Question: I have a browser tree as below. Each node is a div element with individual id. I want to change the style when the mouse hovers over the node. And do something when the user left-clicks or right-clicks the node.

Question1: Some documents say there are performance issues with the :hover selector. So I listen for the mouseover and mouseout events instead. Is this manner recommended?
To implement my requirements, I want to listen for the mouseover, mouseout, click and contextmenu events of each node. I have two solutions. The first is bind the event handler to each node. The second is only bind the event handler to the root node. When the event is bubbled to the root node, the handler is called.
Question 2: Which performance is better about the two solutions?
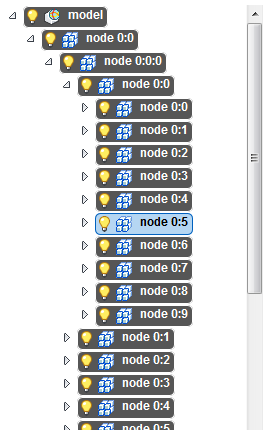
Answer: CSS will generally outperform JavaScript for hover, it's more native, and it's by far easier to maintain (performance is not limited to client technology, what about the performance of the human maintaining the code?).
Simulating hover effects in JavaScript is sometimes necessary for support in older browsers, depending on the HTML used (if you use ':hover' on links it's always fine).
Event bubbling will perform better than multiple event handler instances. <URL>
You should never use hover to expand/collapse new content however, that's just inaccessible, expand/collapse should always be triggered from a click event on a link element (it doesn't sound like you are, by the way).